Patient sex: M
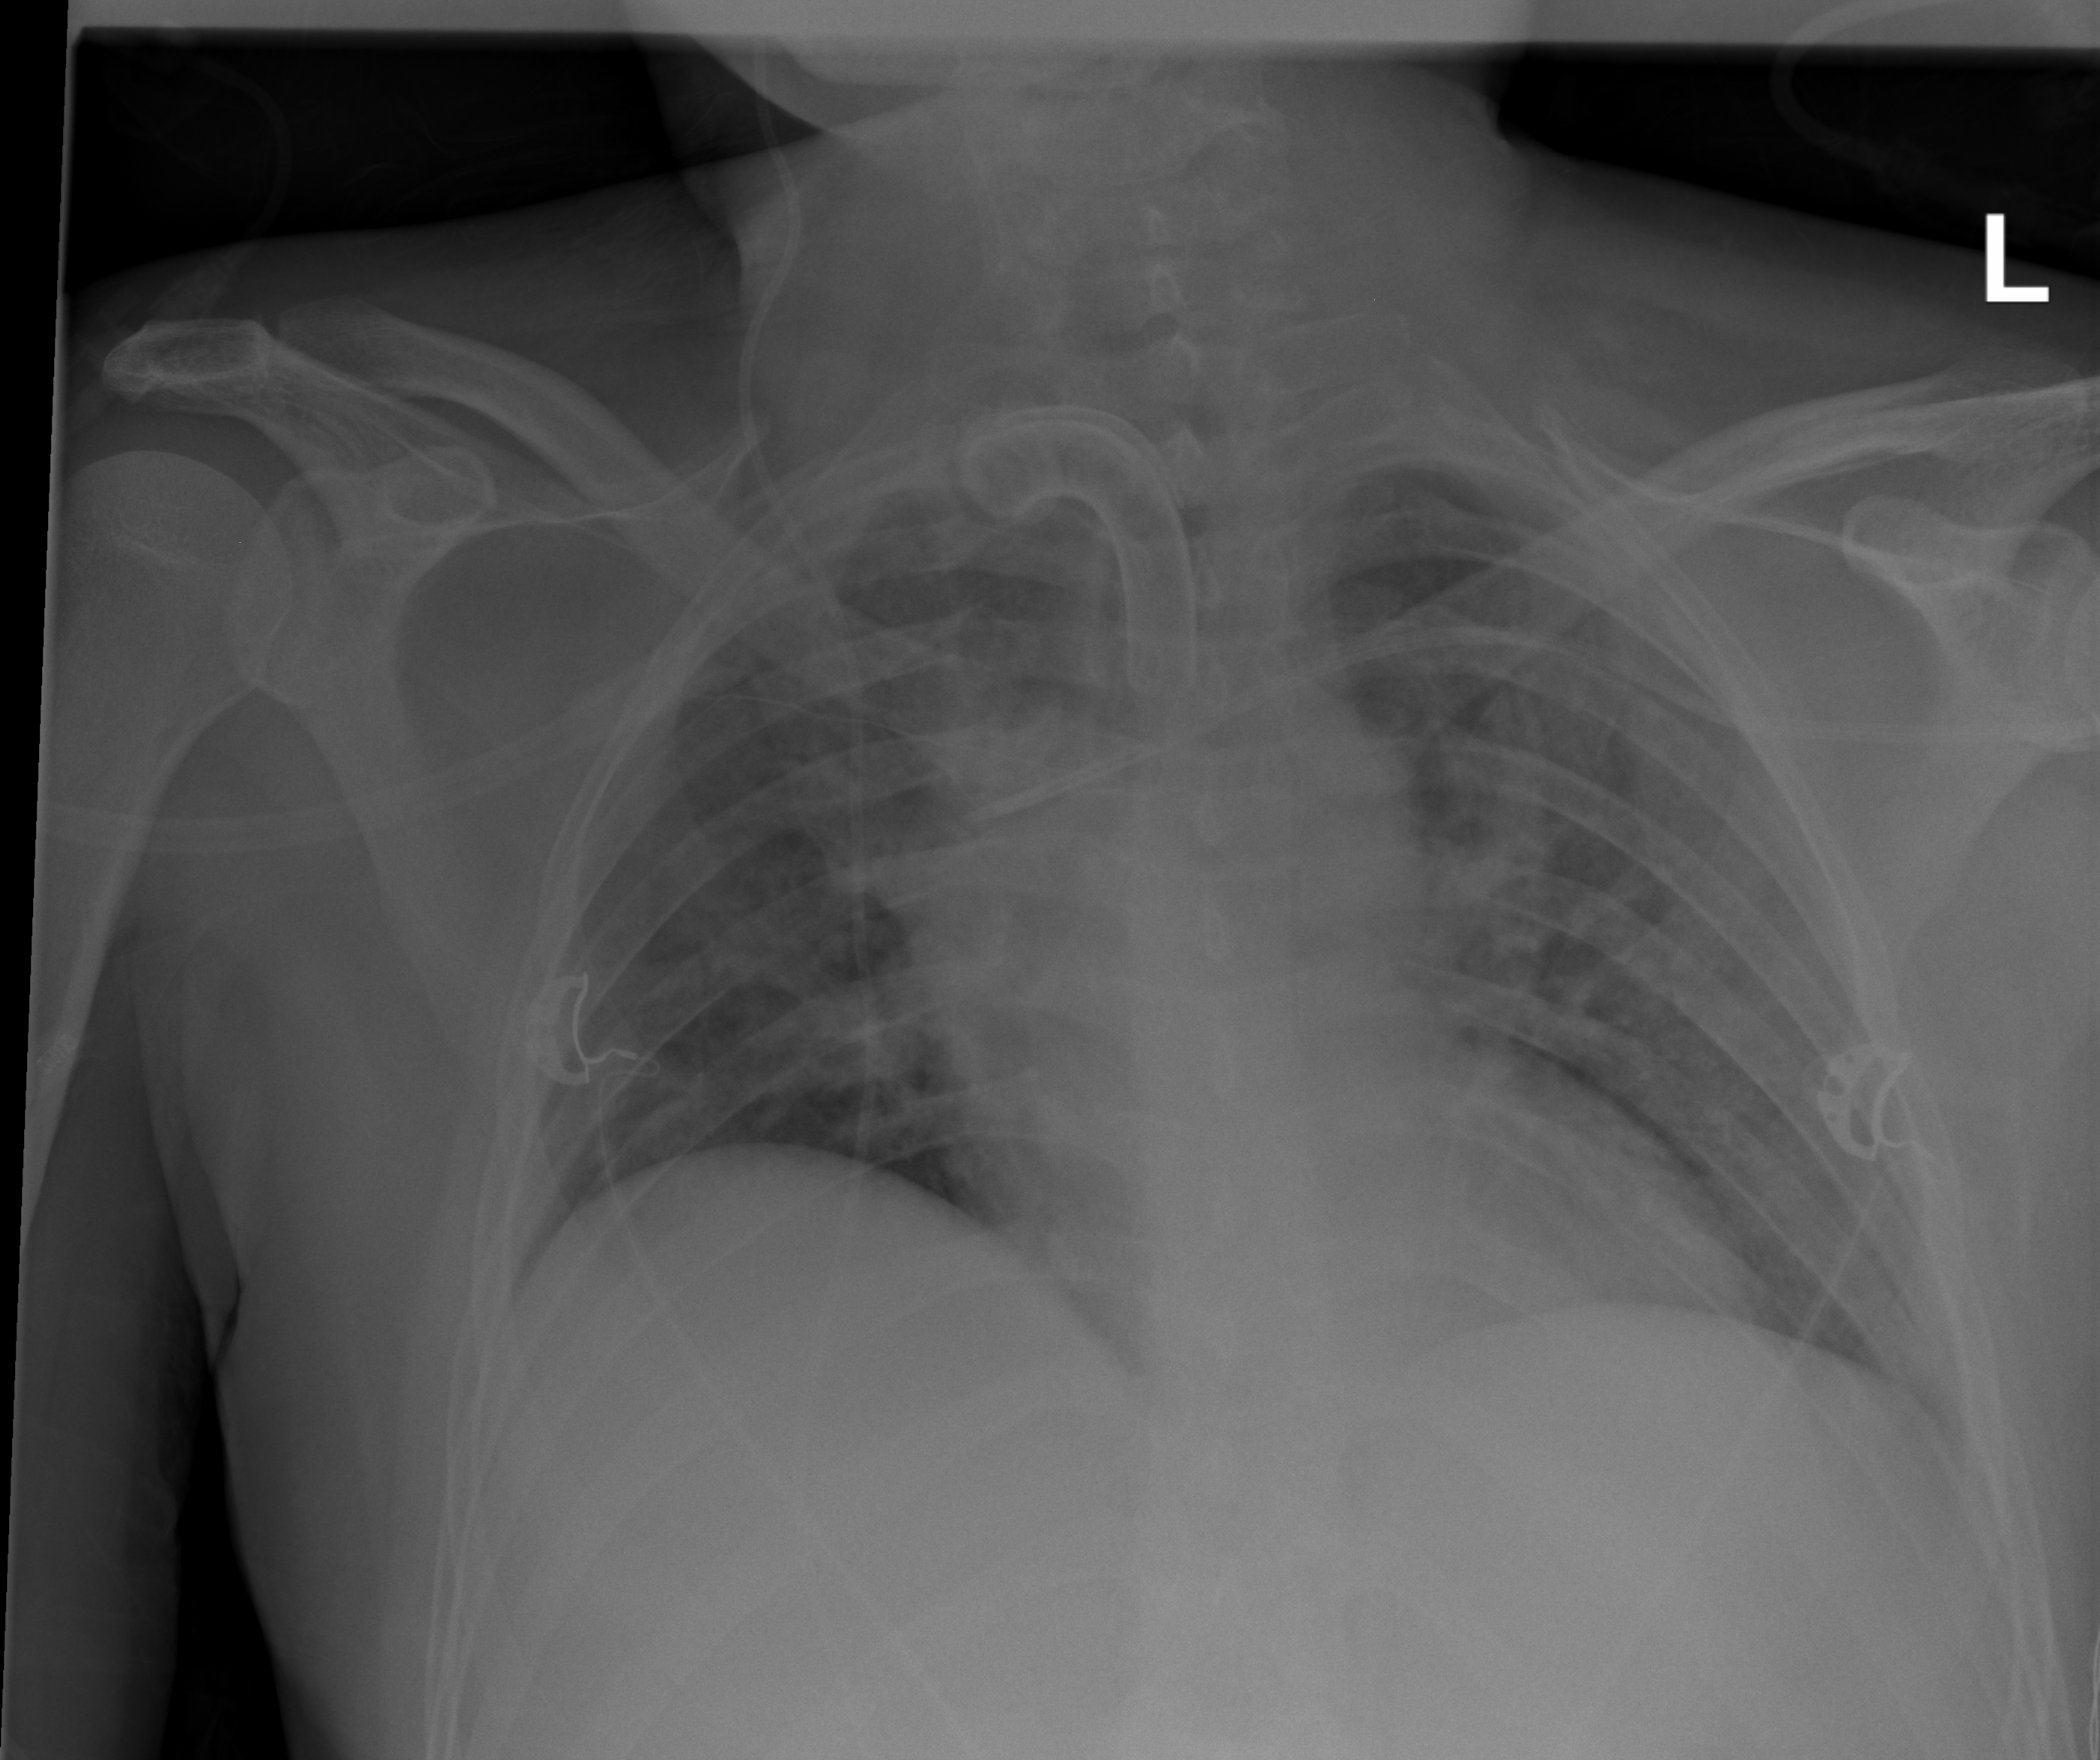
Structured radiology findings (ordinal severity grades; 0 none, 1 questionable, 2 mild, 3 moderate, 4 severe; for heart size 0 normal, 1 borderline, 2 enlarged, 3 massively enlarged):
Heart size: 0
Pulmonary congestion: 2
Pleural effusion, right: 0
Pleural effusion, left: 0
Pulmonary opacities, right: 1
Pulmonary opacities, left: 1
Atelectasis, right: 0
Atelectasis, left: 2